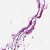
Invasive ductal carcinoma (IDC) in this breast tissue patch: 0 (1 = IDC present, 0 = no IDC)